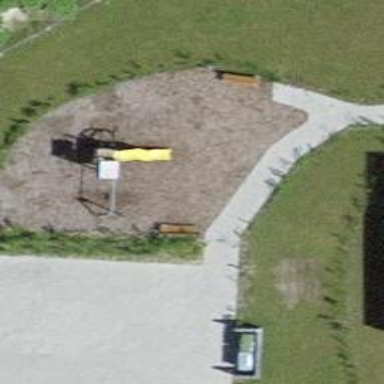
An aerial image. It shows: Bench for seating.